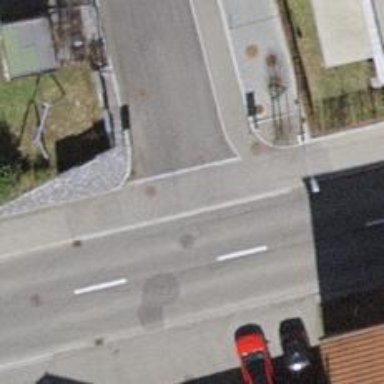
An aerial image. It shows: Unmarked crossing on the road.